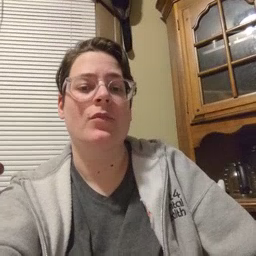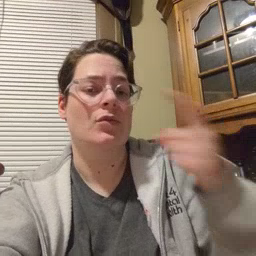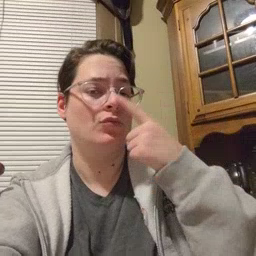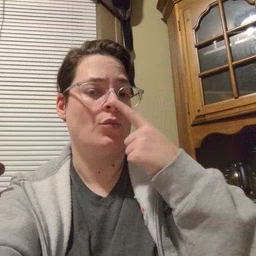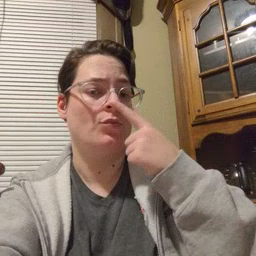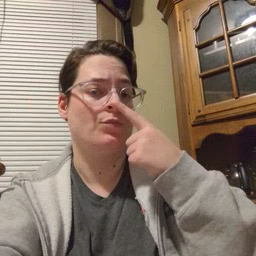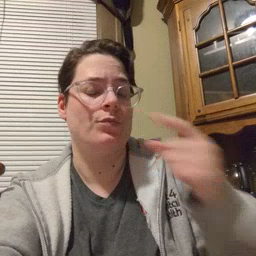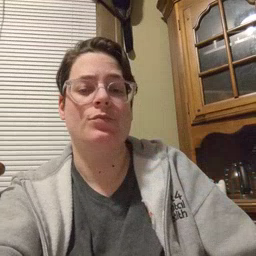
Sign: nose